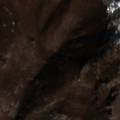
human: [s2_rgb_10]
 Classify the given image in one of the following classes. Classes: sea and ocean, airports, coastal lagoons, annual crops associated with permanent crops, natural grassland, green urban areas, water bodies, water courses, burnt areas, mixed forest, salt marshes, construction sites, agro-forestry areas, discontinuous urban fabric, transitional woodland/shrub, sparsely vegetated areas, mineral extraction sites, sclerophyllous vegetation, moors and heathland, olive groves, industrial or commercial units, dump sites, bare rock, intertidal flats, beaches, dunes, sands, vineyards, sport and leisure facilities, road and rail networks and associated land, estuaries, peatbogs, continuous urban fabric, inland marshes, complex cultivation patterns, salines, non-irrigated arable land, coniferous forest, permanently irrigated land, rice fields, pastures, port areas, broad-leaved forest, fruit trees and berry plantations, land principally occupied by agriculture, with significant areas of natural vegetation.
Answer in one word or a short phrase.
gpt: land principally occupied by agriculture, with significant areas of natural vegetation, broad-leaved forest, natural grassland, transitional woodland/shrub